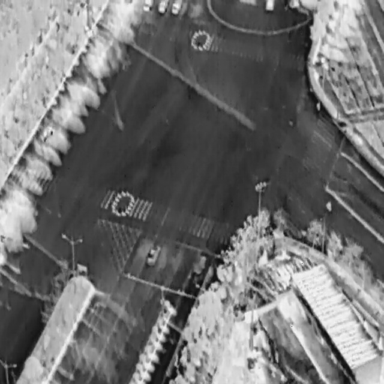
There are five Cars in the infrared image.